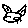
Label: cat